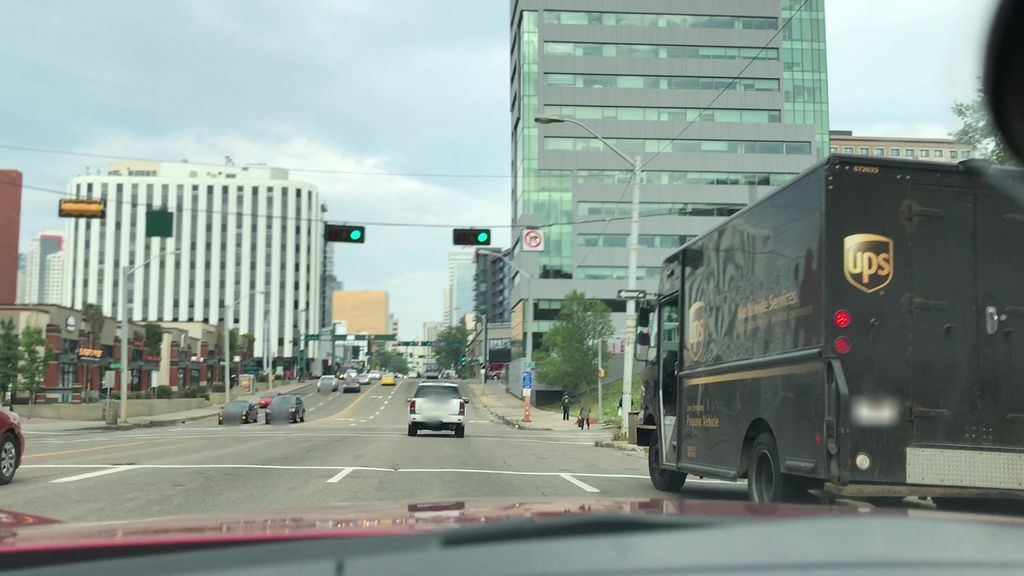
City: edmonton